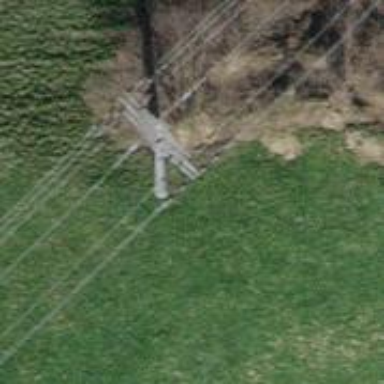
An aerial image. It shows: Power pole.